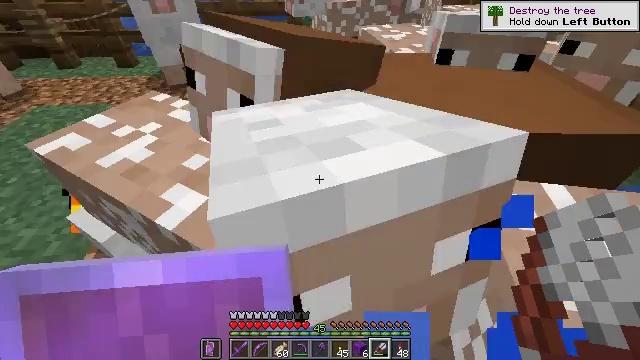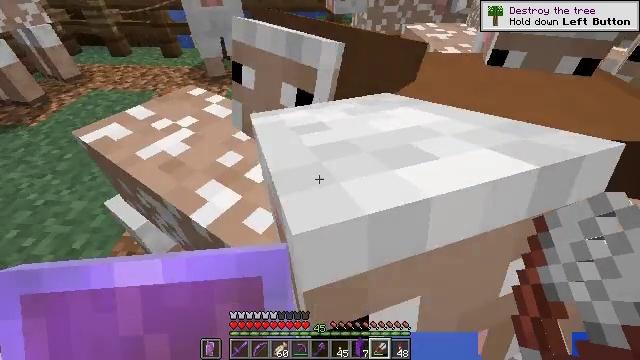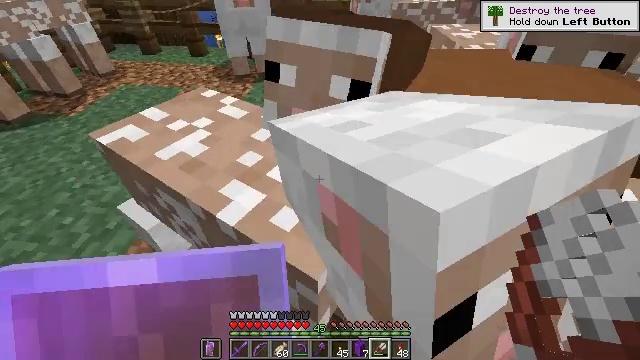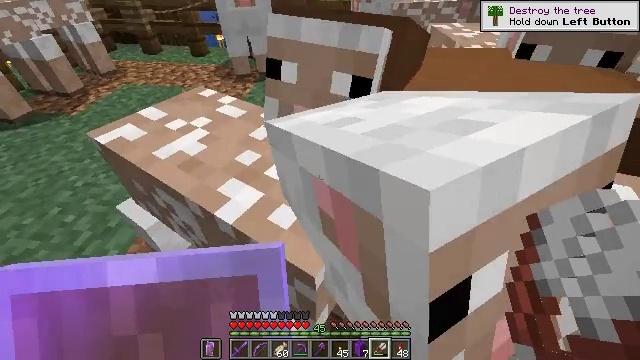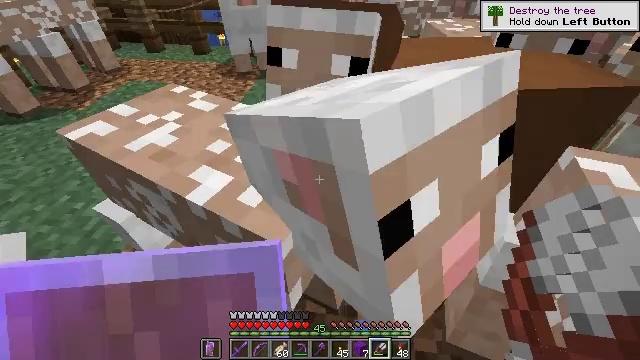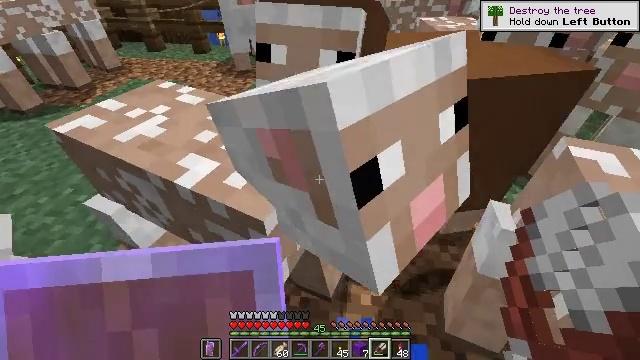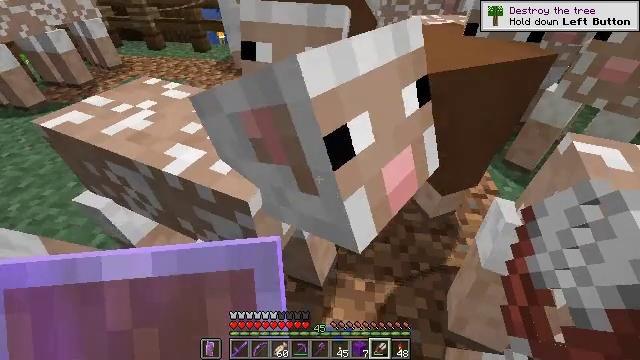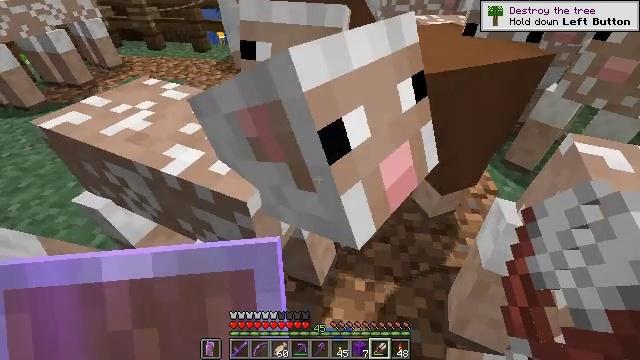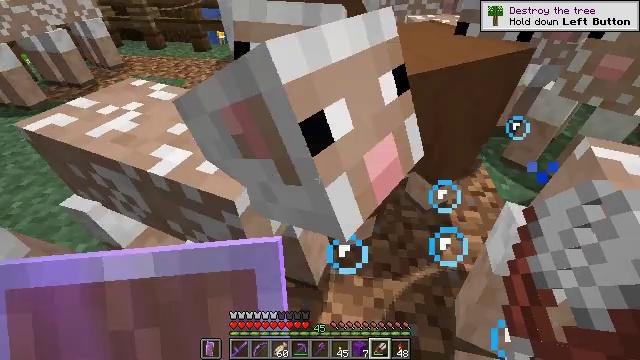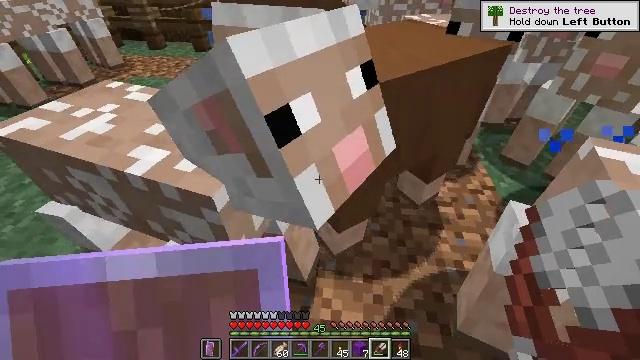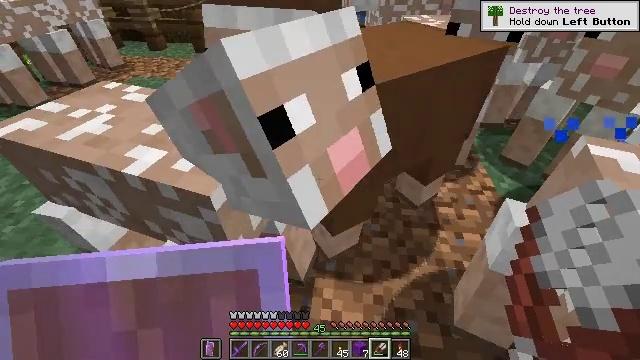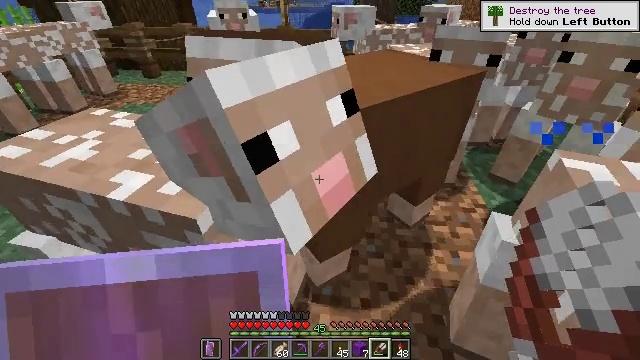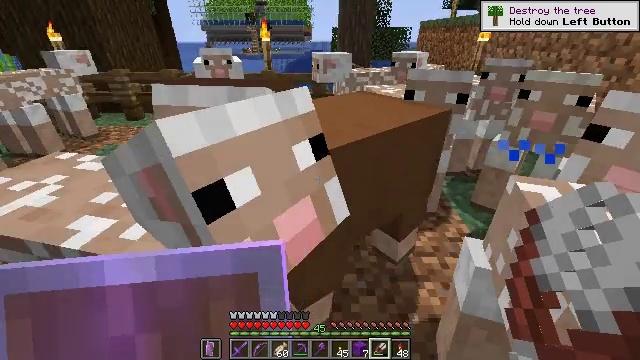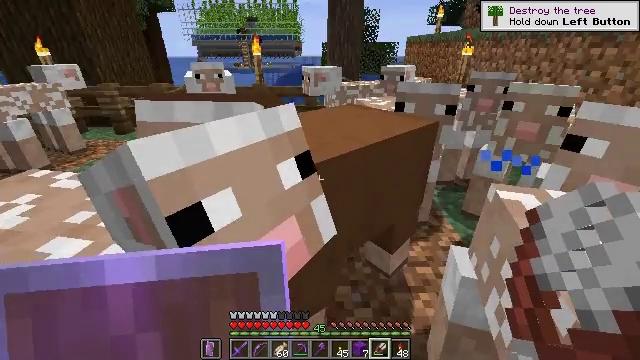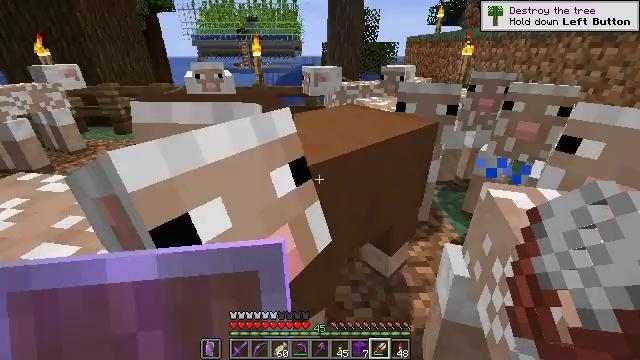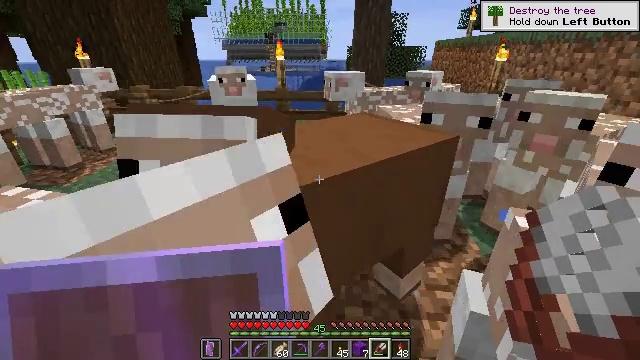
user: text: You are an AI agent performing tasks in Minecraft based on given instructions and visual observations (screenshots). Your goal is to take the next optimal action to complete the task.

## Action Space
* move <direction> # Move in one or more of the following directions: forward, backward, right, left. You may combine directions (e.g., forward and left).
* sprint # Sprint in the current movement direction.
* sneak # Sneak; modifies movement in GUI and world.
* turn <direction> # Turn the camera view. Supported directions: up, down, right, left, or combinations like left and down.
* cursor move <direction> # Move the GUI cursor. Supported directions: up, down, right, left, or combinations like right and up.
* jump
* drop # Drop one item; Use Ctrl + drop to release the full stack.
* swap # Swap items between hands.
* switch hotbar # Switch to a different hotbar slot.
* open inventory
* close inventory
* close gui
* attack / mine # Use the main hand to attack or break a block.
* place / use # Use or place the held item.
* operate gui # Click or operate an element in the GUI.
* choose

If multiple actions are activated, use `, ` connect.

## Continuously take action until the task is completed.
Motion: motion action
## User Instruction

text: Collect the light blue shulker box into your inventory.
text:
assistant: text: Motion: turn left, use / place
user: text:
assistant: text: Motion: turn left, use / place
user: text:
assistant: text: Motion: no_op
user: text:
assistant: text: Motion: no_op
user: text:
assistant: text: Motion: no_op
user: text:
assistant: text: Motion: no_op
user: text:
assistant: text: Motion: no_op
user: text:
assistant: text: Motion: no_op
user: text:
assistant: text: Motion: no_op
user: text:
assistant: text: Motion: no_op
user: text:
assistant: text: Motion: turn right and up
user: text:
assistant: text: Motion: turn right and up
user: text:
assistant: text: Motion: turn right and up
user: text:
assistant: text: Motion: use / place
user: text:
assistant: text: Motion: move forward, turn left, use / place
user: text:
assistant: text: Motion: move forward, turn left and up, use / place
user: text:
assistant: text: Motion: move forward, use / place
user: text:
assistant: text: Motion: move forward, use / place
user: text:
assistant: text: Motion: move forward, turn down, use / place
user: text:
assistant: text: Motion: turn down, use / place
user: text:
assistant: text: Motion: turn right and down
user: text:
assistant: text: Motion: turn down
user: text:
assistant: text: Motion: turn down, use / place
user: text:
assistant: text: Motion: turn left and down, use / place
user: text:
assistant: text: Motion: use / place
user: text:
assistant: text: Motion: no_op
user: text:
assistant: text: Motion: no_op
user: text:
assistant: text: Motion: turn left and up
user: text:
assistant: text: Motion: turn left and up
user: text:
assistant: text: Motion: turn left and up